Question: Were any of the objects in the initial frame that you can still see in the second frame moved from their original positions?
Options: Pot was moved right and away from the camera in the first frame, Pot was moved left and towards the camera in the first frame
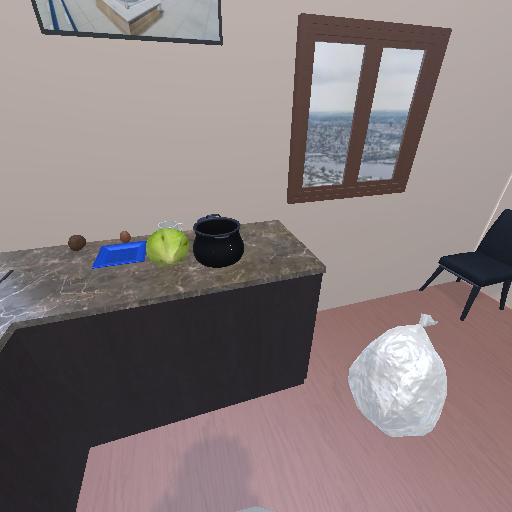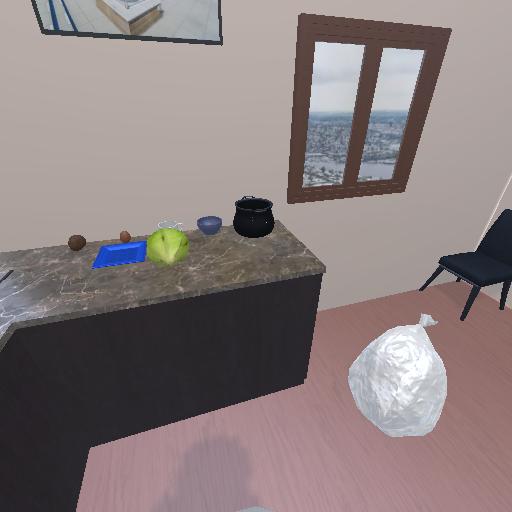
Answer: Pot was moved right and away from the camera in the first frame